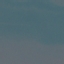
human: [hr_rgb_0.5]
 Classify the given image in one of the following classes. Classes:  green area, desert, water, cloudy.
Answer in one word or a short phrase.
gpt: water